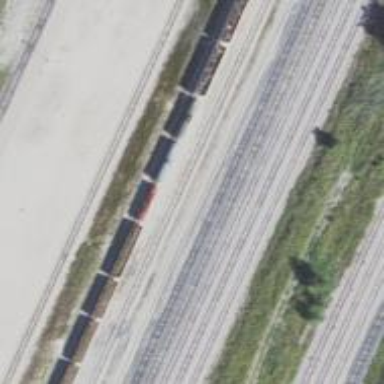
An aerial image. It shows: View of railway yard.